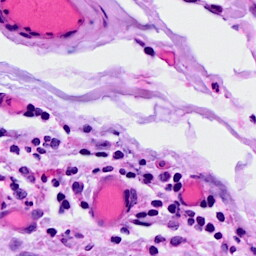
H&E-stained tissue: Breast